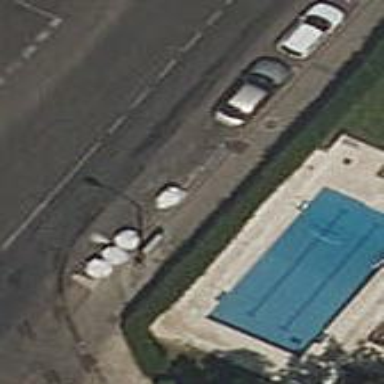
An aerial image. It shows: Swimming pool located in leisure land.